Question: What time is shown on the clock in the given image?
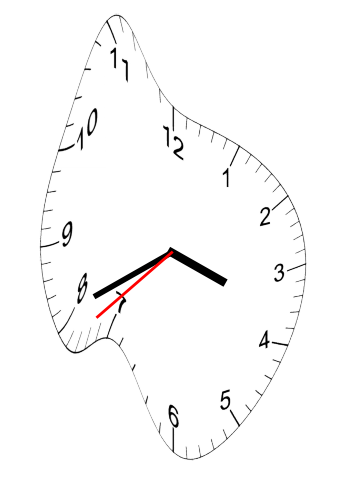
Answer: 03:40:38